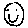
Label: smiley face